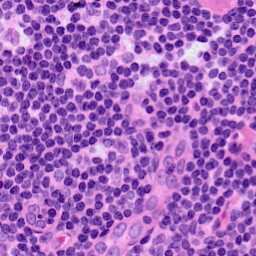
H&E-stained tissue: LymphNode